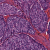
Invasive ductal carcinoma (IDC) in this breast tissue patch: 1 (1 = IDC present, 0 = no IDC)